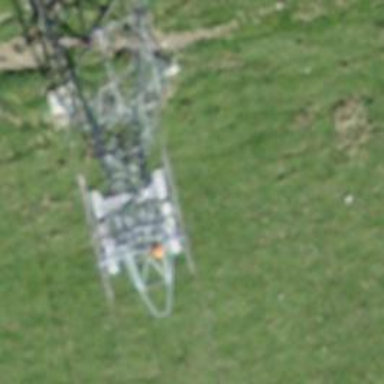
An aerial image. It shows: Pylon used for aerialway.